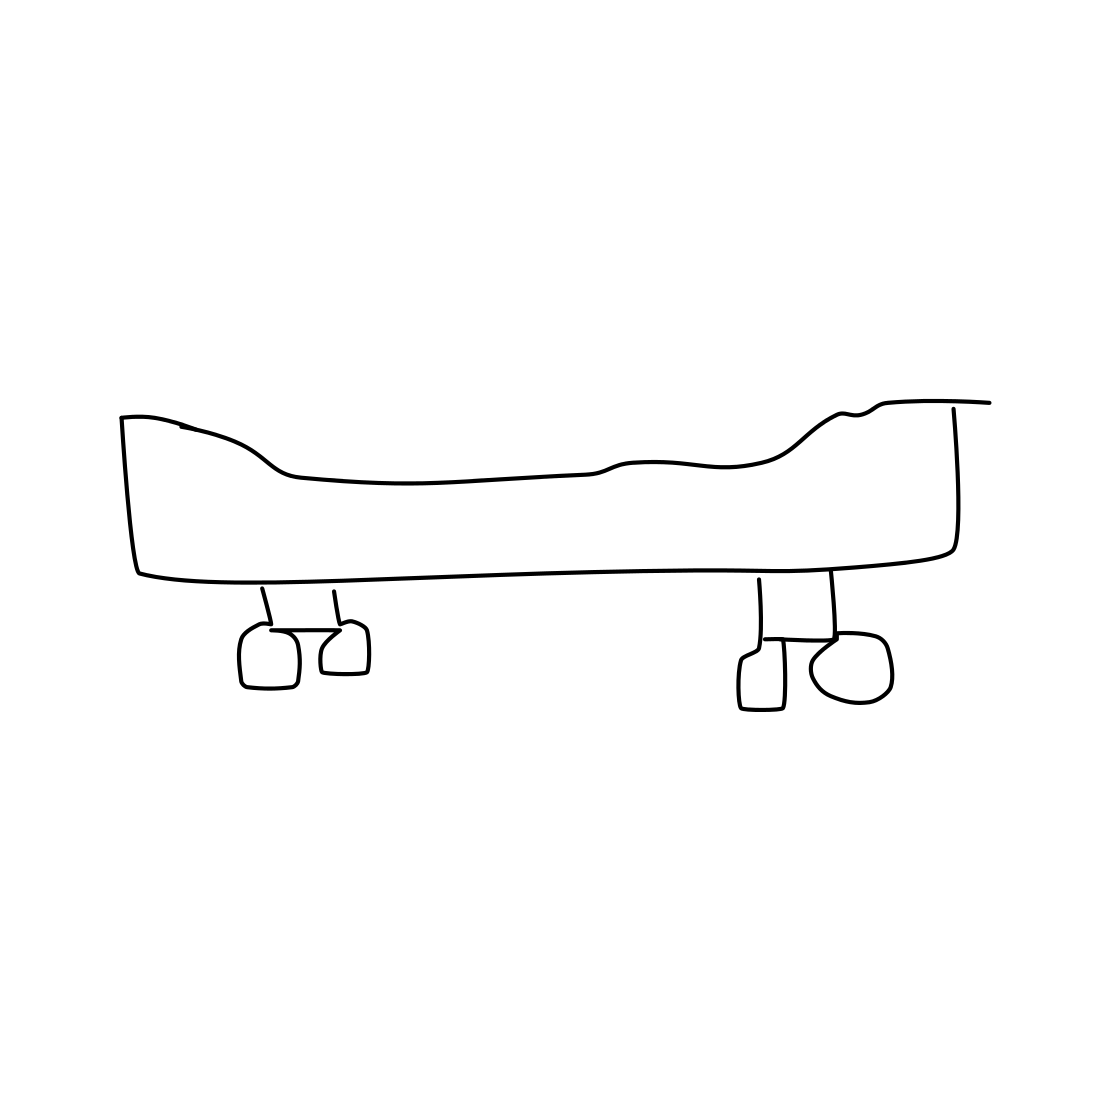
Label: skateboard